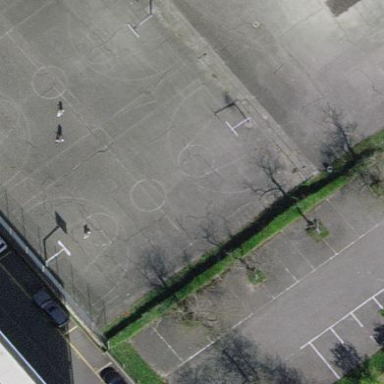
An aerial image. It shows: Basketball court on leisure land pitch.